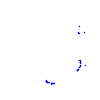
Particle: pion